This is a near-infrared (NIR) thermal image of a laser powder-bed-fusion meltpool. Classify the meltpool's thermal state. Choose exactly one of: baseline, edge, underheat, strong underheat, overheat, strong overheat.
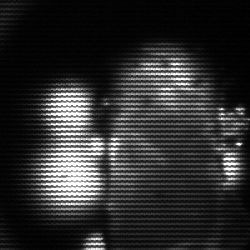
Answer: strong underheat